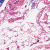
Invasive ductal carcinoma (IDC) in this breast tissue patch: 0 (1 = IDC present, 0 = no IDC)